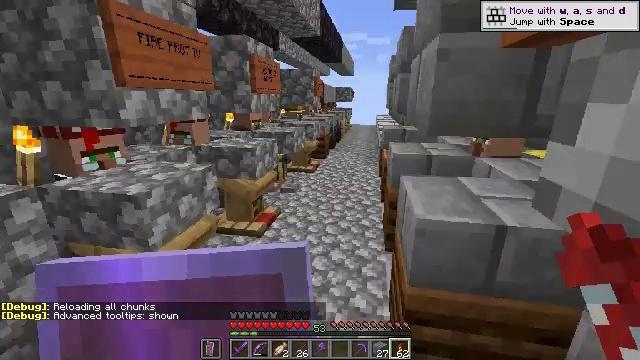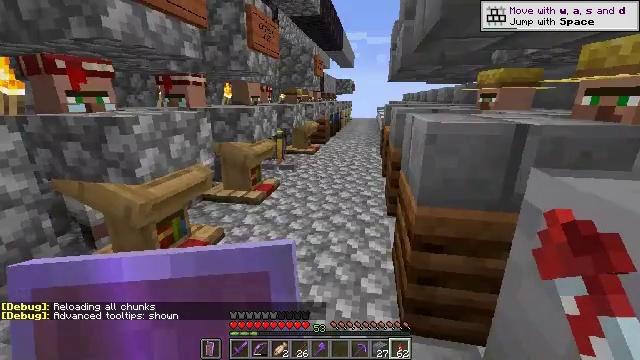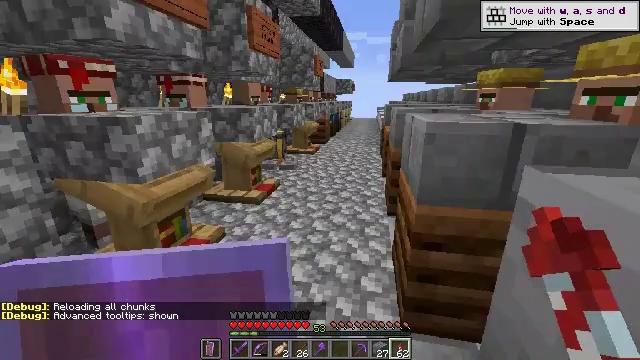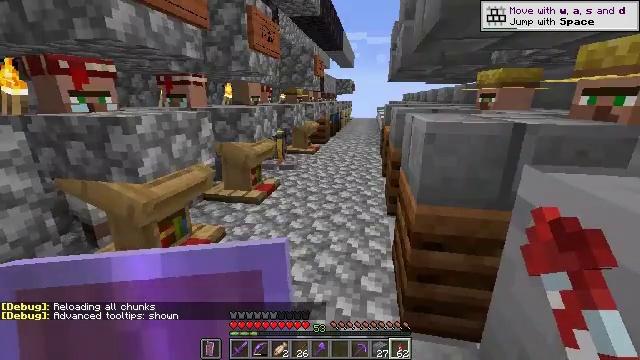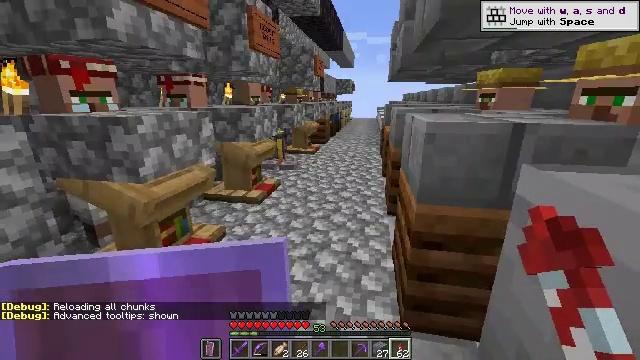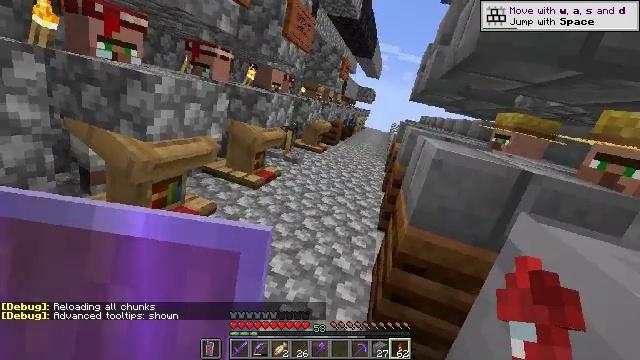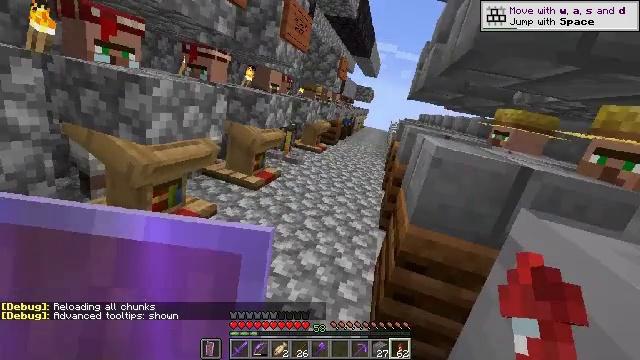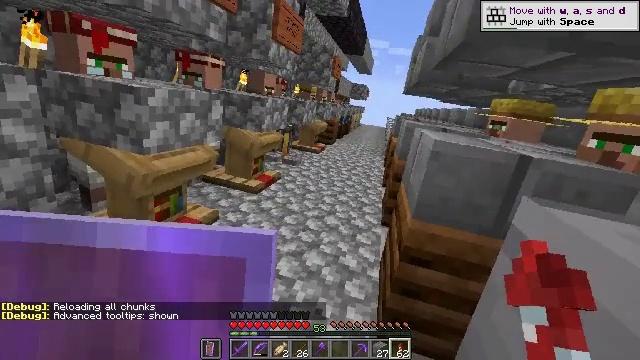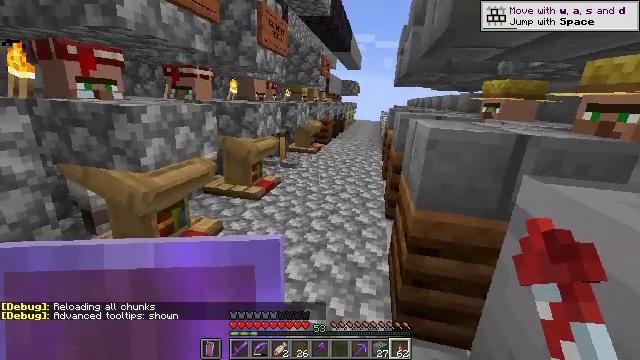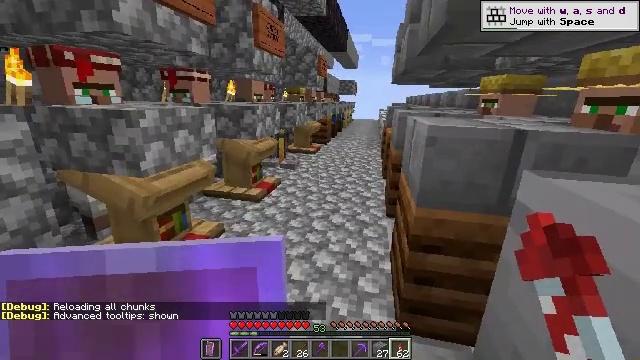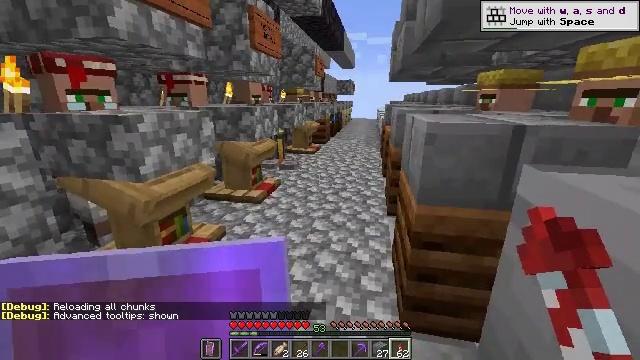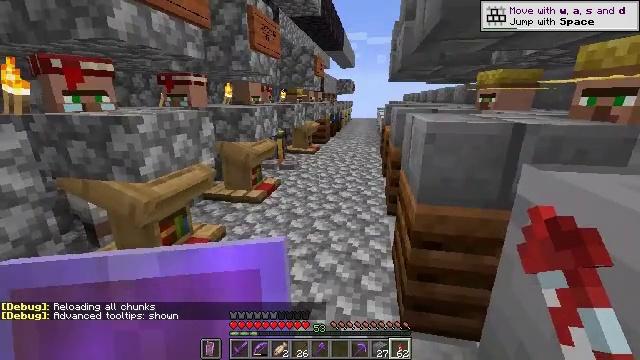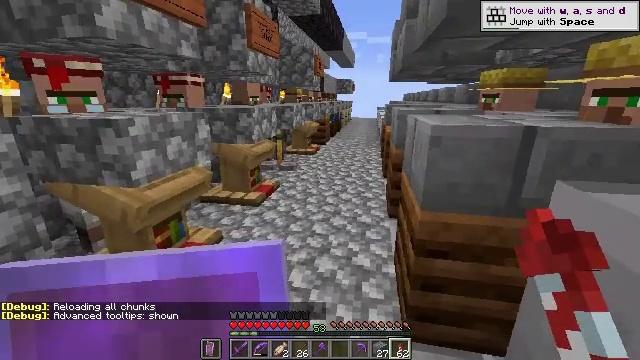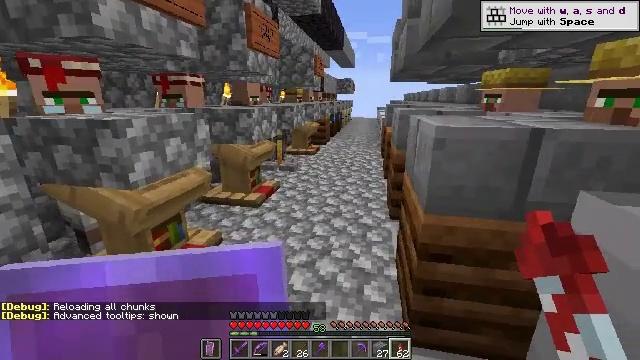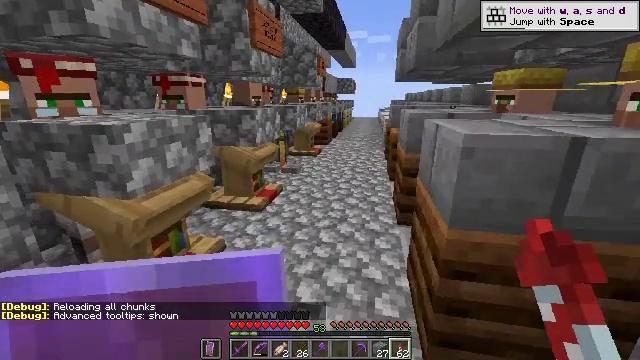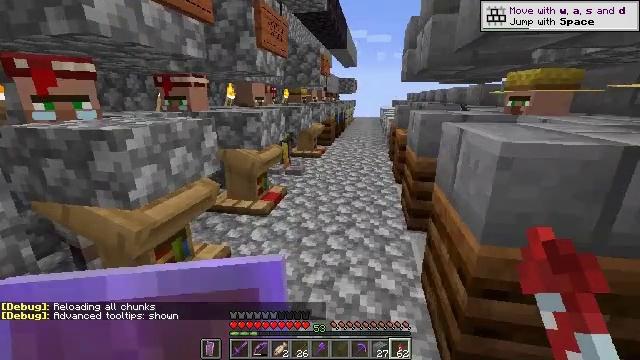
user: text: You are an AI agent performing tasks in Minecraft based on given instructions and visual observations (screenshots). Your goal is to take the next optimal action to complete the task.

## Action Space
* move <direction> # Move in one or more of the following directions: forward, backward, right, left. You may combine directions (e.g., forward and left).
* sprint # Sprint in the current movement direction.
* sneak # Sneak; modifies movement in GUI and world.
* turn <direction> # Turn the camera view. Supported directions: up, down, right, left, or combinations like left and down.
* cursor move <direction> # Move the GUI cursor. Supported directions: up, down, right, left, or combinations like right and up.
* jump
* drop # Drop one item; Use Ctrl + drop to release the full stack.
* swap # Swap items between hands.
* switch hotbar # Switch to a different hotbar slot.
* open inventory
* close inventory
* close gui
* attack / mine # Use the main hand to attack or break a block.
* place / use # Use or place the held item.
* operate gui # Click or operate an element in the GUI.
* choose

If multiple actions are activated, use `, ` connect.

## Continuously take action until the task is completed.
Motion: motion action
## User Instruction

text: Digging the cobblestone underground.
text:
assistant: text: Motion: no_op
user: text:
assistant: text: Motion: no_op
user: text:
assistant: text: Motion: no_op
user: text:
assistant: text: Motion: no_op
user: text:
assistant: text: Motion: no_op
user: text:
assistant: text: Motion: no_op
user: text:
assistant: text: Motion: no_op
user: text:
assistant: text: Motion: no_op
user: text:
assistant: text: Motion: no_op
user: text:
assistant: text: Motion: no_op
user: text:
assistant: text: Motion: no_op
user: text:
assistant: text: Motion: move forward
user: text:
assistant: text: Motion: move forward and move left
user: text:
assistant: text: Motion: move forward and move left
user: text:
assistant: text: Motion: move forward and move left
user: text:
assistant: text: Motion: move forward and move left, turn right and up
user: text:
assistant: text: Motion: move forward and move left, turn right and up
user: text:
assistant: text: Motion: move forward and move left
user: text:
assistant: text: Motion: move forward and move left
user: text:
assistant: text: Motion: move forward
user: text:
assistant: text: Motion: move forward
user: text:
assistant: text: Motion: move forward
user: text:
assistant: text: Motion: move forward
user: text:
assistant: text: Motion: move forward
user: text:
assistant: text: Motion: move forward
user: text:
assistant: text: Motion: move forward
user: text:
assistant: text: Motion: move forward
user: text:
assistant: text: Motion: move forward
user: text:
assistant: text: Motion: move forward
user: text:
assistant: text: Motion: move forward